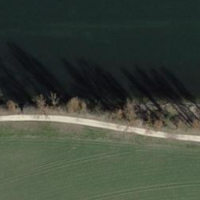
EUNIS habitat code: 15
Species observed at this site:
Euphorbia cyparissias